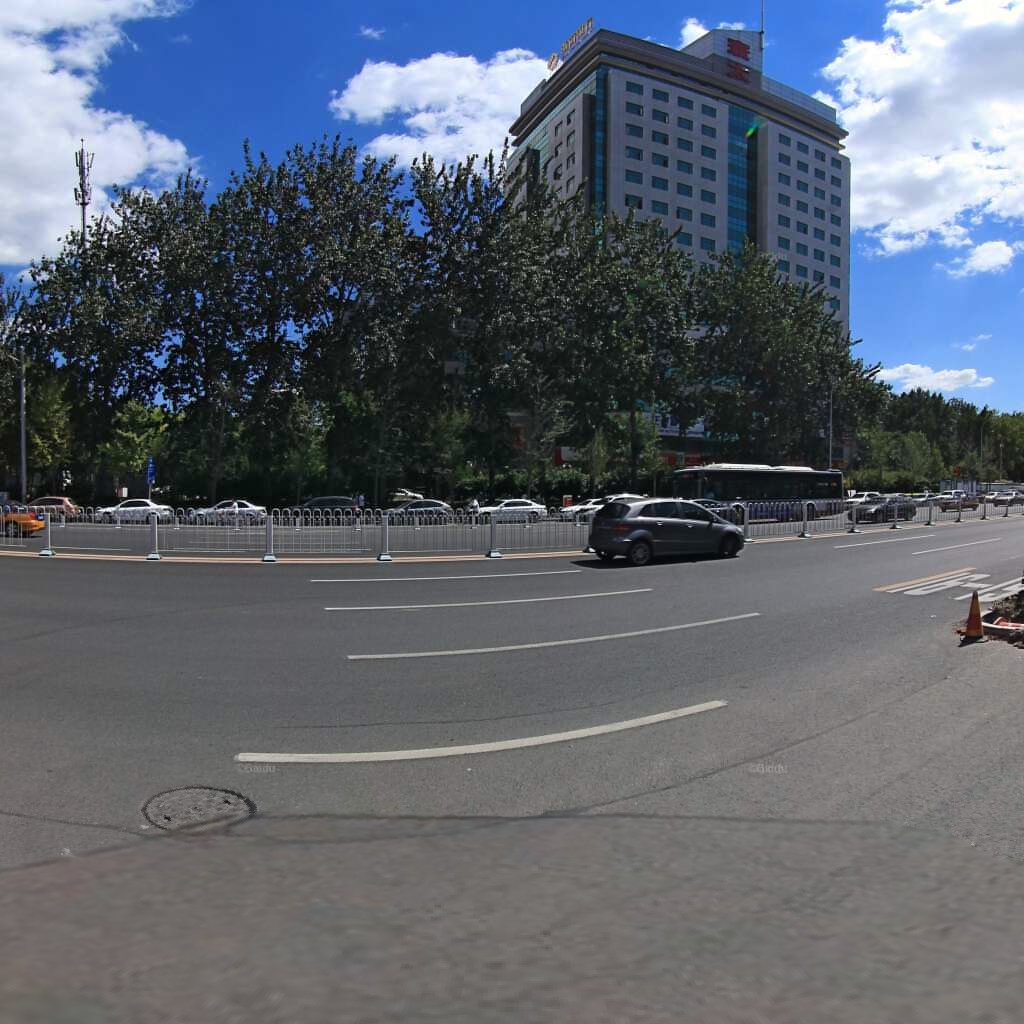
Region: Haidian
Road damage annotations: transverse patch, transverse patch, manhole cover, transverse patch, transverse patch